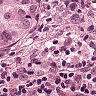
Metastatic tissue present: yes